Question: I have the following code:
'''
word(aa, a, a).
word(ab, a, b).
word(ac, a, c).
word(ad, a, d).
word(bb, b, b).
word(bc, b, c).
word(bd, b, d).
word(cc, c, c).
word(cd, c, d).
word(dd, d, d).
word(dc, d, c).
null(a).
crossword(A, B, C, D) :-
word(A, AC, AD),
word(B, BC, BD),
word(C, AC, BC),
word(D, AD, BD),
A \== B,
B \== C,
A \== C,
B \== D,
C \== D,
writeln(A-B-C-D),
null(b).
'''
This is a prolog code that is used for getting all the possible ways of filling a 2x2 table of words like this:

I want to know how I can query this code for getting all the answers.and I can't figure out what are 'null(a)' and 'null(b)' used for?
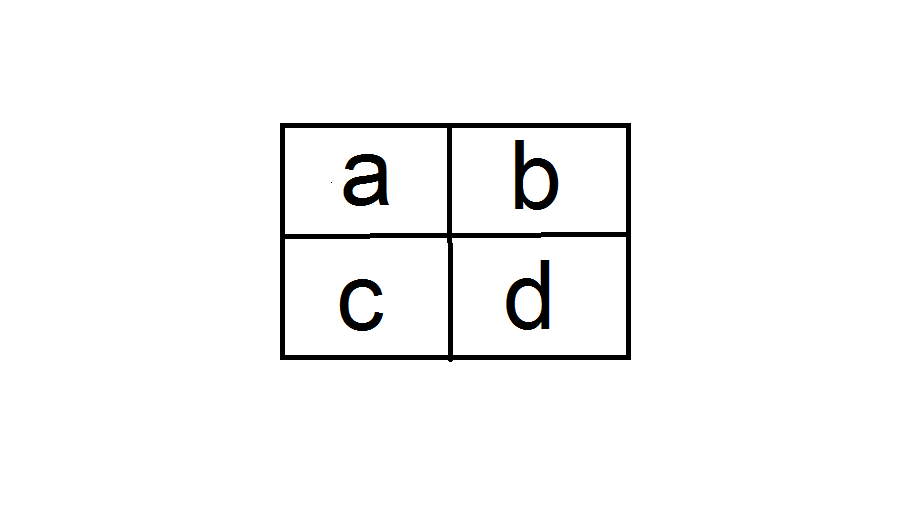
Answer: Here's a breakdown of the existing code.
'''
word(aa, a, a).
...
word(dd, d, c).
word(dc, d, c).
'''
These define 'word' facts which appear to list valid "words". The extra 2nd and 3rd arguments appear to be redundant because (a) they are easily derivable from the first argument, and (b) they aren't used anywhere in the shown program (it's unclear from the excerpt whether there are other portions of this program). It's also unclear why both 'cd' and 'dc' are listed, but this symmetrical relationship isn't given for other "words".
'''
null(a).
'''
This is a fact that says something like "'a' is 'null'", but the semantics are unclear given the limited context.
'''
crossword(A, B, C, D) :-
'''
This is a predicate, 'crossword/4', which accepts 4 arguments. The reason for having these arguments is unclear (see below).
'''
word(A, AC, AD),
word(B, BC, BD),
word(C, AC, BC),
word(D, AD, BD),
'''
The above 4 lines of code gather 4 word facts. There's a dependency that you can see in the use of 'AC', 'AD', etc, in which it is ensuring that one pair of words is across, while the other pair of words are what you get when those same words are read downward on the board.
'''
A \== B,
B \== C,
A \== C,
B \== D,
C \== D,
'''
The above 5 lines of code ensure that there are some differences between the gathered word facts. Again, the semantics are unclear since it allows 'A' and 'D' to be the same word (perhaps it's not otherwise possible, given the other constraints). If any of these tests for inequality fail, then backtracking will occur back to the 'word/3' queries above to gather at least one different word fact and Prolog will retry the inequality checks.
'''
writeln(A-B-C-D),
'''
This writes out the current quad of "words" that have satisfied all of the above inequalities.
'''
null(b).
'''
This tests (queries) the fact 'null(b)' which will fail since 'null(b)' isn't established as either a fact or derivable from any given rule for 'null(X)'. When it fails, Prolog will backtrack again all the way back to gathering another set of word facts through the 'word/3' queries.
When all combinations of 'word/3' queries have been exhausted (each of them provides one of the several word facts as a solution) then the entire 'crossword/4' predicate fails and ends, after having displayed all the possibilities with 'writeln'. Thus, when you issue a query, 'crossword(A, B, C, D).', it keeps iterating and displaying each potential solution, per the above, with 'writeln' until no more solutions exist and it ultimately fails (meaning, no more solutions).
As I mentioned in a comment, the code is a bit oddly formulated. For example, the use of 'null(b)' as an invalid fact to cause the code to keep iterating by backtracking. Perhaps the original intent was to change the fact 'null(a)' to 'null(b)' to "turn off the iterations" when desired. Sort of like an "iteration flag". It's uncertain based upon the information given.
Another way to structure the code would be simply:
'''
crossword(A, B, C, D) :-
word(A, AC, AD),
word(B, BC, BD),
word(C, AC, BC),
word(D, AD, BD),
A \== B,
A \== C,
B \== C,
B \== D,
C \== D.
'''
When this is queried with 'crossword(A, B, C, D)', Prolog will give you each solution individually until it finds no more, or you tell it to stop. You can collect all the results at once in a list with 'setof':
'''
setof(A-B-C-D, crossword(A, B, C, D), Solutions).
'''